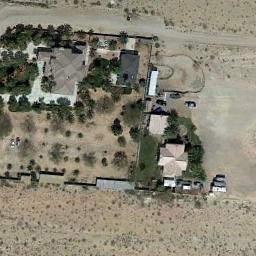
Label: residential